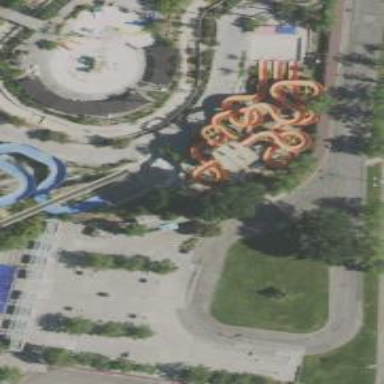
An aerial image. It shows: Water slide attraction.